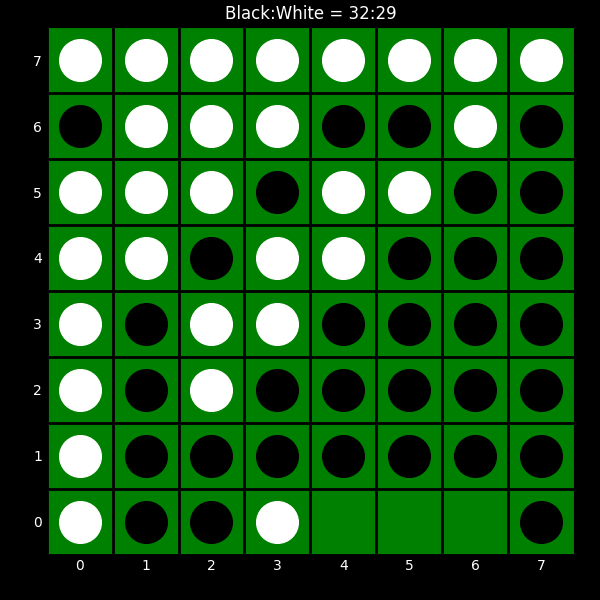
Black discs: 32
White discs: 29